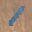
Label: 1